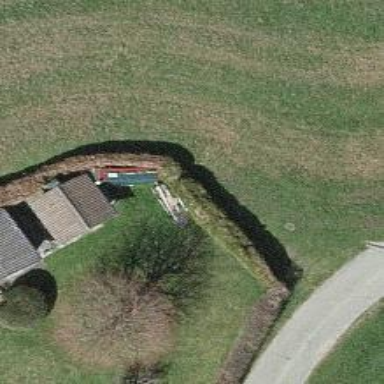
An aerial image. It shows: Hedge barrier.